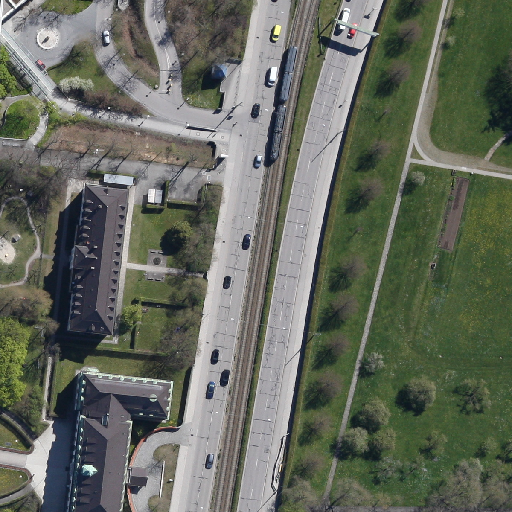
Referring expression: light-duty vehicle